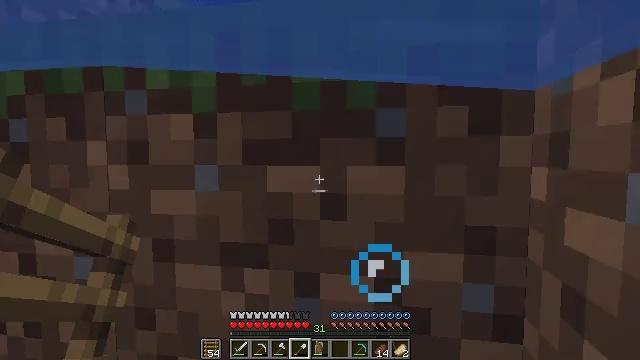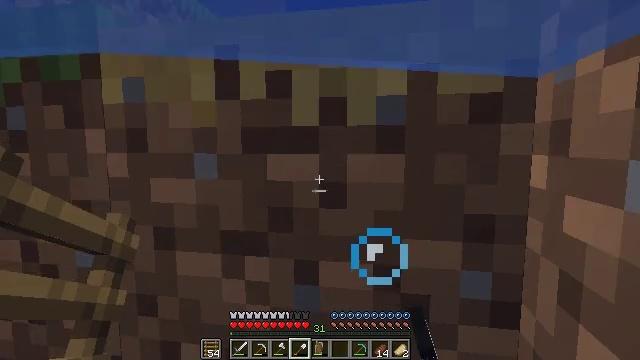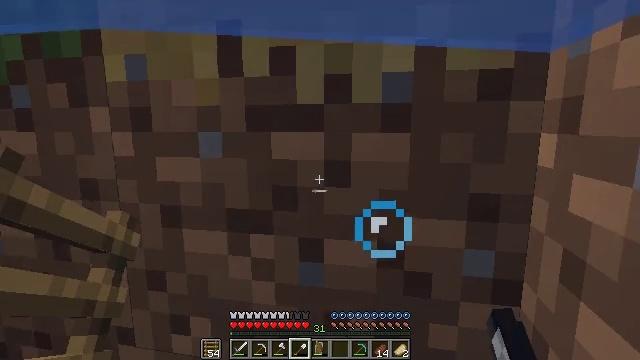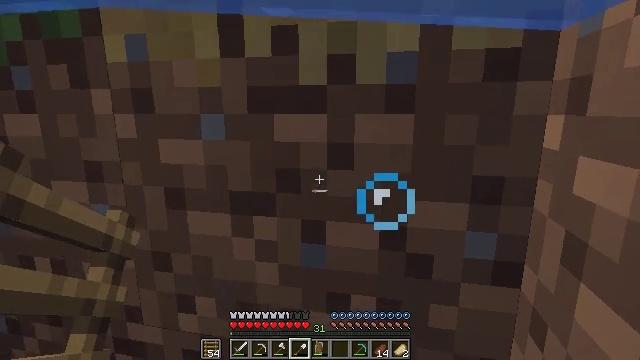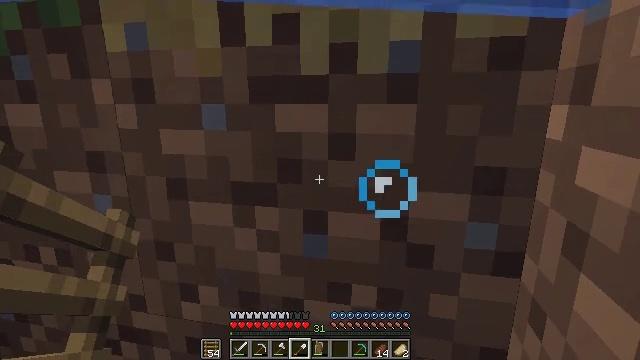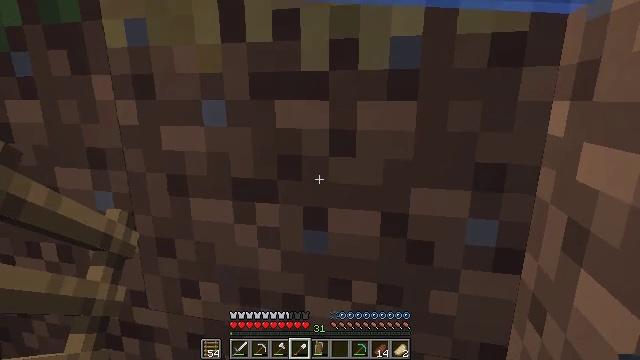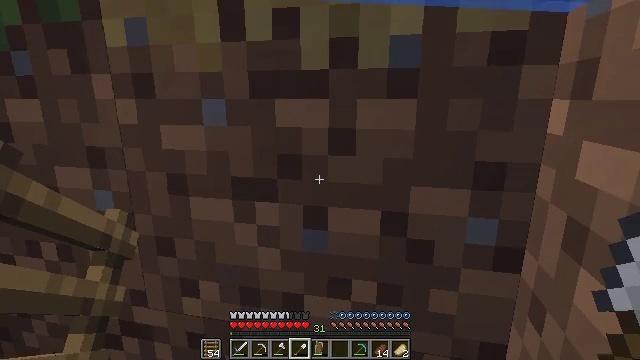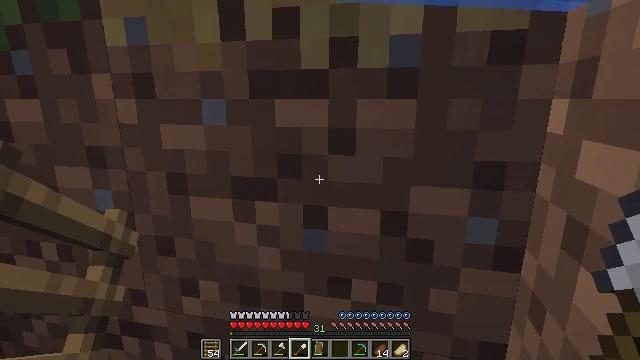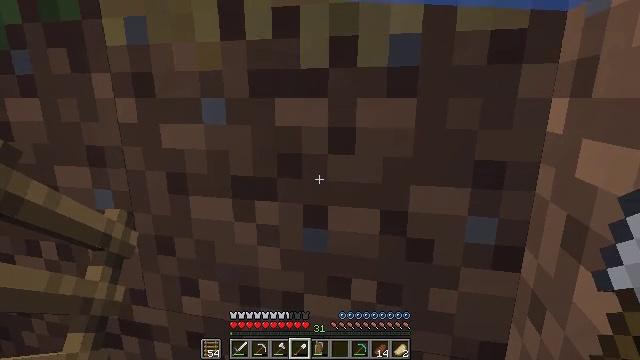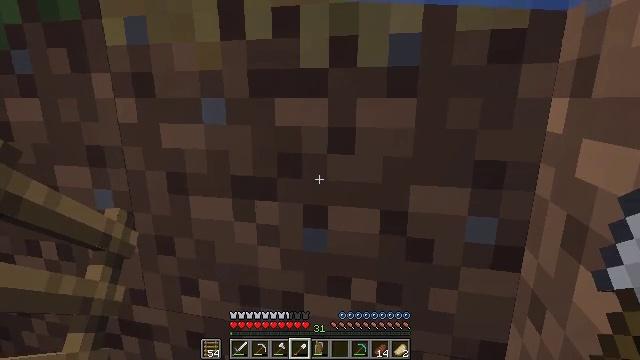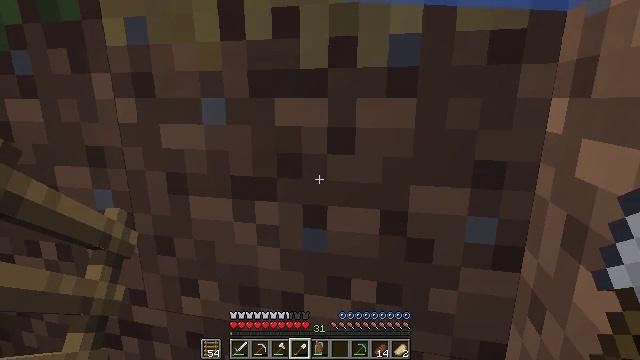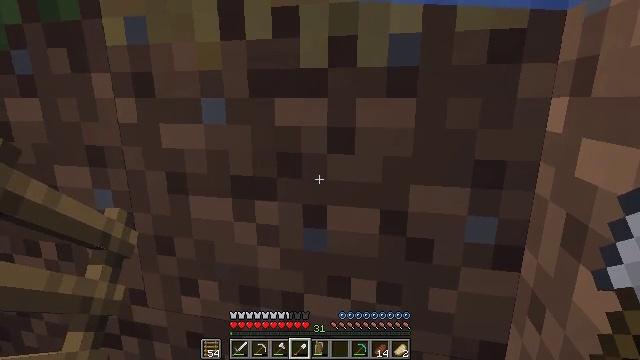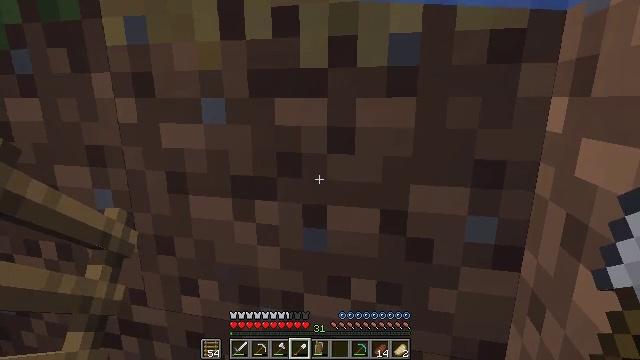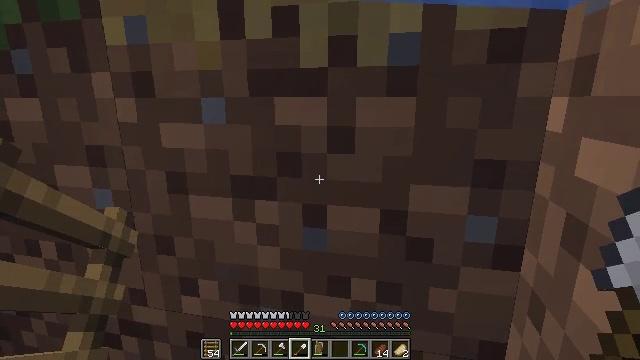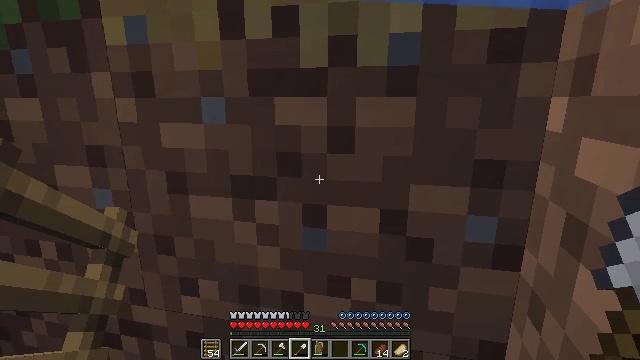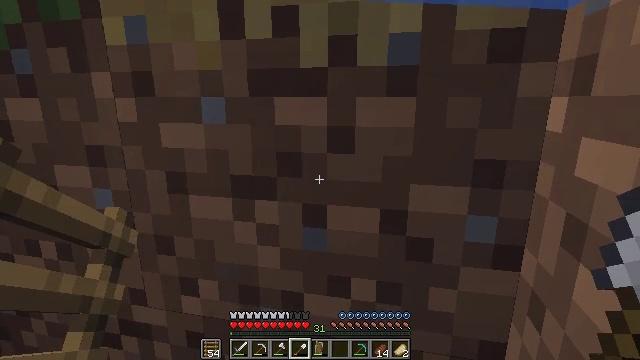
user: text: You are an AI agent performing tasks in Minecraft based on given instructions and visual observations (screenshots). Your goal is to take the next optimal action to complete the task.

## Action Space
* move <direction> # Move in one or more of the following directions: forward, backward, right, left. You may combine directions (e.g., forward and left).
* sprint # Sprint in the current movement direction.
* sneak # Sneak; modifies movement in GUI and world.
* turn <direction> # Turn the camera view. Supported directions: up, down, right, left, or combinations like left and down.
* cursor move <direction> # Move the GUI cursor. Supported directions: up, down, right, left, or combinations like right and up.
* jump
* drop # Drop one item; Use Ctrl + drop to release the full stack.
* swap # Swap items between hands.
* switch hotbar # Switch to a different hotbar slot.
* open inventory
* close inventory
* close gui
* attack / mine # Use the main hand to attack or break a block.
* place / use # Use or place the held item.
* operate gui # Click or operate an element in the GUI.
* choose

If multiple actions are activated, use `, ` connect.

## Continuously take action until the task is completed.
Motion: motion action
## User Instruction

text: Break the grass path to collect materials.
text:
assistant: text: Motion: turn down
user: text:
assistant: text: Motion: turn down
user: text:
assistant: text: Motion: turn down
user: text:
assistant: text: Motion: turn down
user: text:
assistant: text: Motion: no_op
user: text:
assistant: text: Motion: no_op
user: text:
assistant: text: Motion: no_op
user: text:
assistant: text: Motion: no_op
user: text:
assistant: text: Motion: no_op
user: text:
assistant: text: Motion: no_op
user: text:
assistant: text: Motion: no_op
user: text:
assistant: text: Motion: no_op
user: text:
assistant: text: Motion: no_op
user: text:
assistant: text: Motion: no_op
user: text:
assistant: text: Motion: no_op
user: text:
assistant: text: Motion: no_op
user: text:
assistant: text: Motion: no_op
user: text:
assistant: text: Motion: no_op
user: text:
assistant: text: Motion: no_op
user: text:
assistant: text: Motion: no_op
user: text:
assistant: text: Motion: no_op
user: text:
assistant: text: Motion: no_op
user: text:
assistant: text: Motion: no_op
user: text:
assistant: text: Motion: no_op
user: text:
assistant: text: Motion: no_op
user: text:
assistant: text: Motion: no_op
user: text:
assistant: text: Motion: no_op
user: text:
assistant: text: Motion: use / place
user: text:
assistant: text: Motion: use / place
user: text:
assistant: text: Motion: use / place